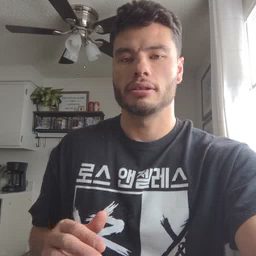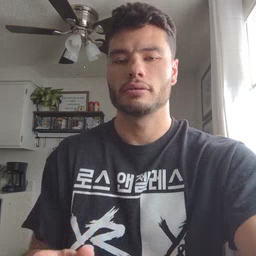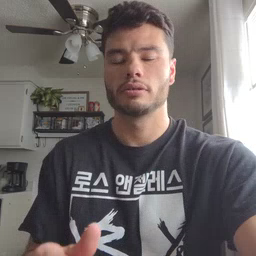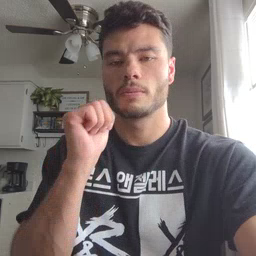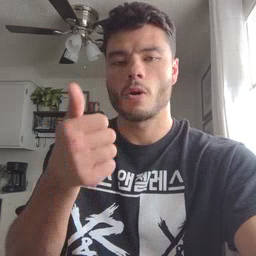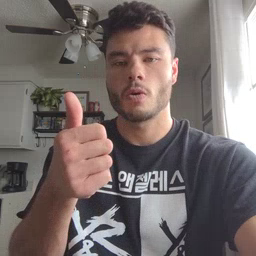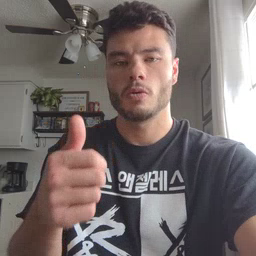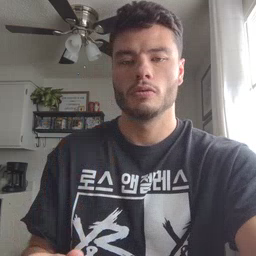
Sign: tomorrow